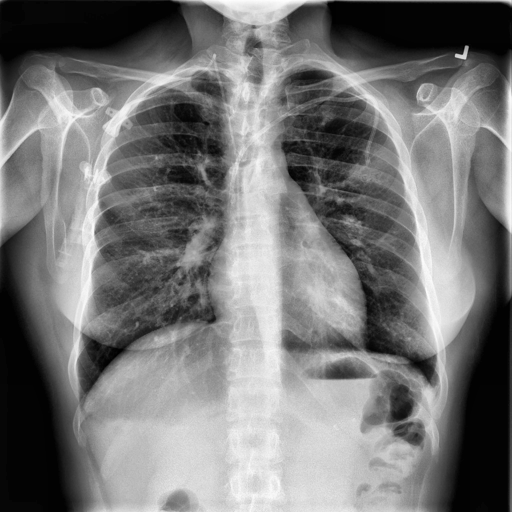
Finding: NORMAL